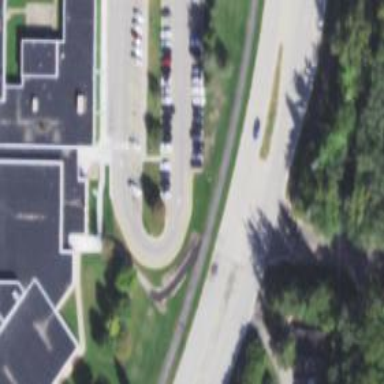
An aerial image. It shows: Asphalt driveway designated for school use.